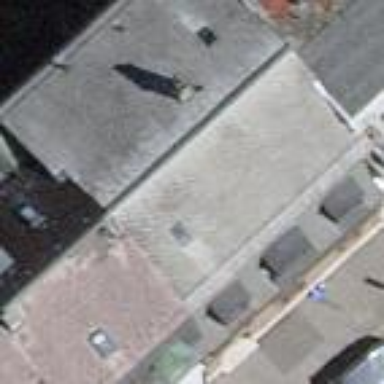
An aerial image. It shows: Building with apartments featuring unique double saltbox roof shape.